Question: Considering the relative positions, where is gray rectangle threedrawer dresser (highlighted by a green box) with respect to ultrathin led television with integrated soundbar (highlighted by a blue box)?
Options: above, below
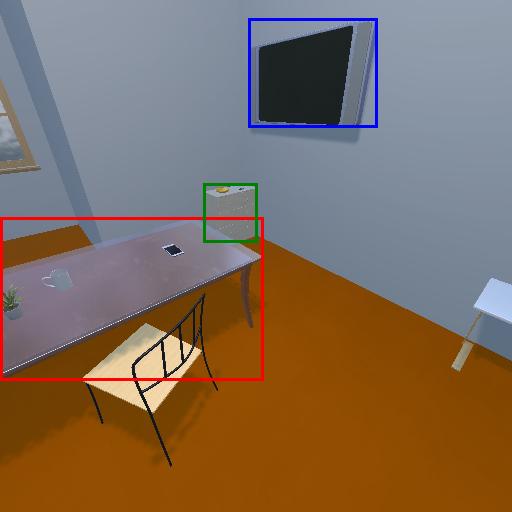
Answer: above